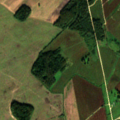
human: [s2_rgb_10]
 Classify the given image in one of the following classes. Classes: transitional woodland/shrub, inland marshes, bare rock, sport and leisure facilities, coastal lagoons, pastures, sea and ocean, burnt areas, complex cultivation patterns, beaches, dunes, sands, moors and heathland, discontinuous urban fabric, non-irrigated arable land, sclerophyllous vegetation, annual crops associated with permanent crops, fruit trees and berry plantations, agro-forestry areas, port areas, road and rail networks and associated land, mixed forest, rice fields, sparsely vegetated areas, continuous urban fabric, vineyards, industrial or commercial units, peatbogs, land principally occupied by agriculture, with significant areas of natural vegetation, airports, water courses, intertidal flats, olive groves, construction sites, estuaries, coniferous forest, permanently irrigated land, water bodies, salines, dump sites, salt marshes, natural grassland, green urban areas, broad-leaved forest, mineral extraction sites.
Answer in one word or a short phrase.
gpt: non-irrigated arable land, land principally occupied by agriculture, with significant areas of natural vegetation